Interaction volume radius: 5 \u00c5
Interaction volume height: 10 \u00c5
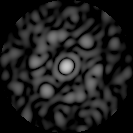
Disorder parameter: 0.8462